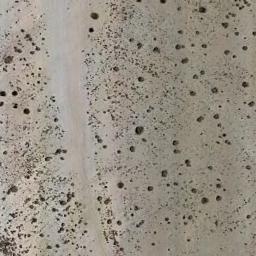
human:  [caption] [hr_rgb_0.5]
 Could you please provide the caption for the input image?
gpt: There are many bushes make up the chaparral in the white bare land .

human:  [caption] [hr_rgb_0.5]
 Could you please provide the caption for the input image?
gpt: There are several trees and some weeds in this desert .

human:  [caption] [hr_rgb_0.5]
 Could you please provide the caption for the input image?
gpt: A lot of small chaparrals grow in the desert and a road goes through the desert .

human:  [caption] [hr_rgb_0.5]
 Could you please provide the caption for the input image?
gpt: Chaparral is densely distributed in the sand from the road to sparsely around .

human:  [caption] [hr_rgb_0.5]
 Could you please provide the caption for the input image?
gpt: There is a dirt road in the chaparral .